Question: How can I add the the sleek control to a Windows Forms application?
Or do I need to use WPF?
## Example
Ignore the red highlighted area, look at the on/off controls (screenshot lifted from Visual Studio Power Productivity Tools).

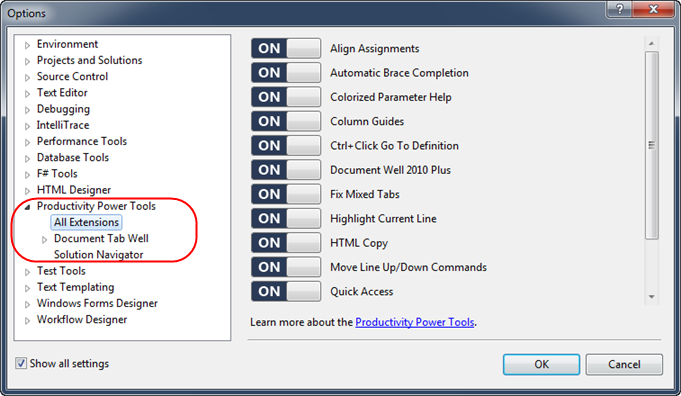
Answer: In a WinForms app, you can easily create your own custom 'UserControl' to do this (and I'm sure someone's written something like this and posted it somewhere). It's nothing more than giving a 3D recessed border to the control, and adding two labels (ON and OFF) and a disabled button and adding the code to move the button left or right on a click event. You'd want to give the control the same interface as a CheckBox (i.e. with a "Checked" property).
Incidentally, I know this control is in the style of the iPhone, which makes it supposedly "cool", but from my perspective the main achievement here is that it takes up a more space than a checkbox, and fundamentally ties the control to English (unless you put in the extra work to replace "ON" and "OFF" with whatever else is needed for a particular language).
This control actually makes some sense on a phone, since it's easier to manipulate with the thumb than a checkbox is. I don't think it's very valuable to have it in a Windows application (the Visual Studio designers obviously think otherwise).